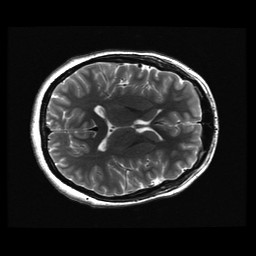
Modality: T2w
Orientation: axial
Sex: female
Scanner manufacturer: ge
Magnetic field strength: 3 T
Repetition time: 5 s
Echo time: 0.1017 s